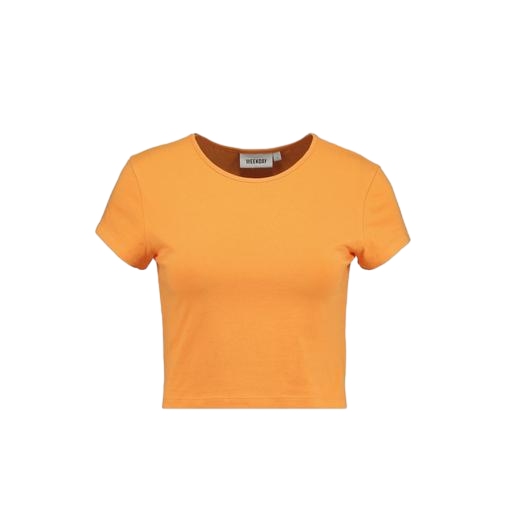
crop tee, orange clare tee, orange tee, white background